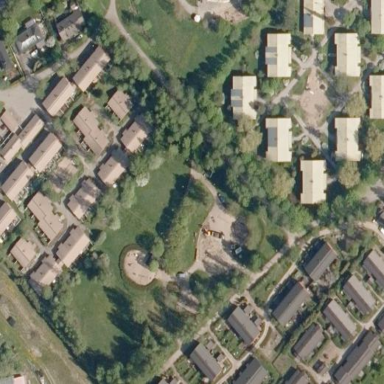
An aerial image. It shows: Park.